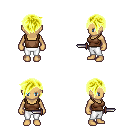
a pixel art fantasy rpg character, female body template, human, tanned skin, brown pirate shirt, white pants, gold pixie cut hairstyle, dagger, four views (front, back, left, right), 2x2 character sprite sheet, small pixel art, hard edges, no anti-aliasing